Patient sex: M
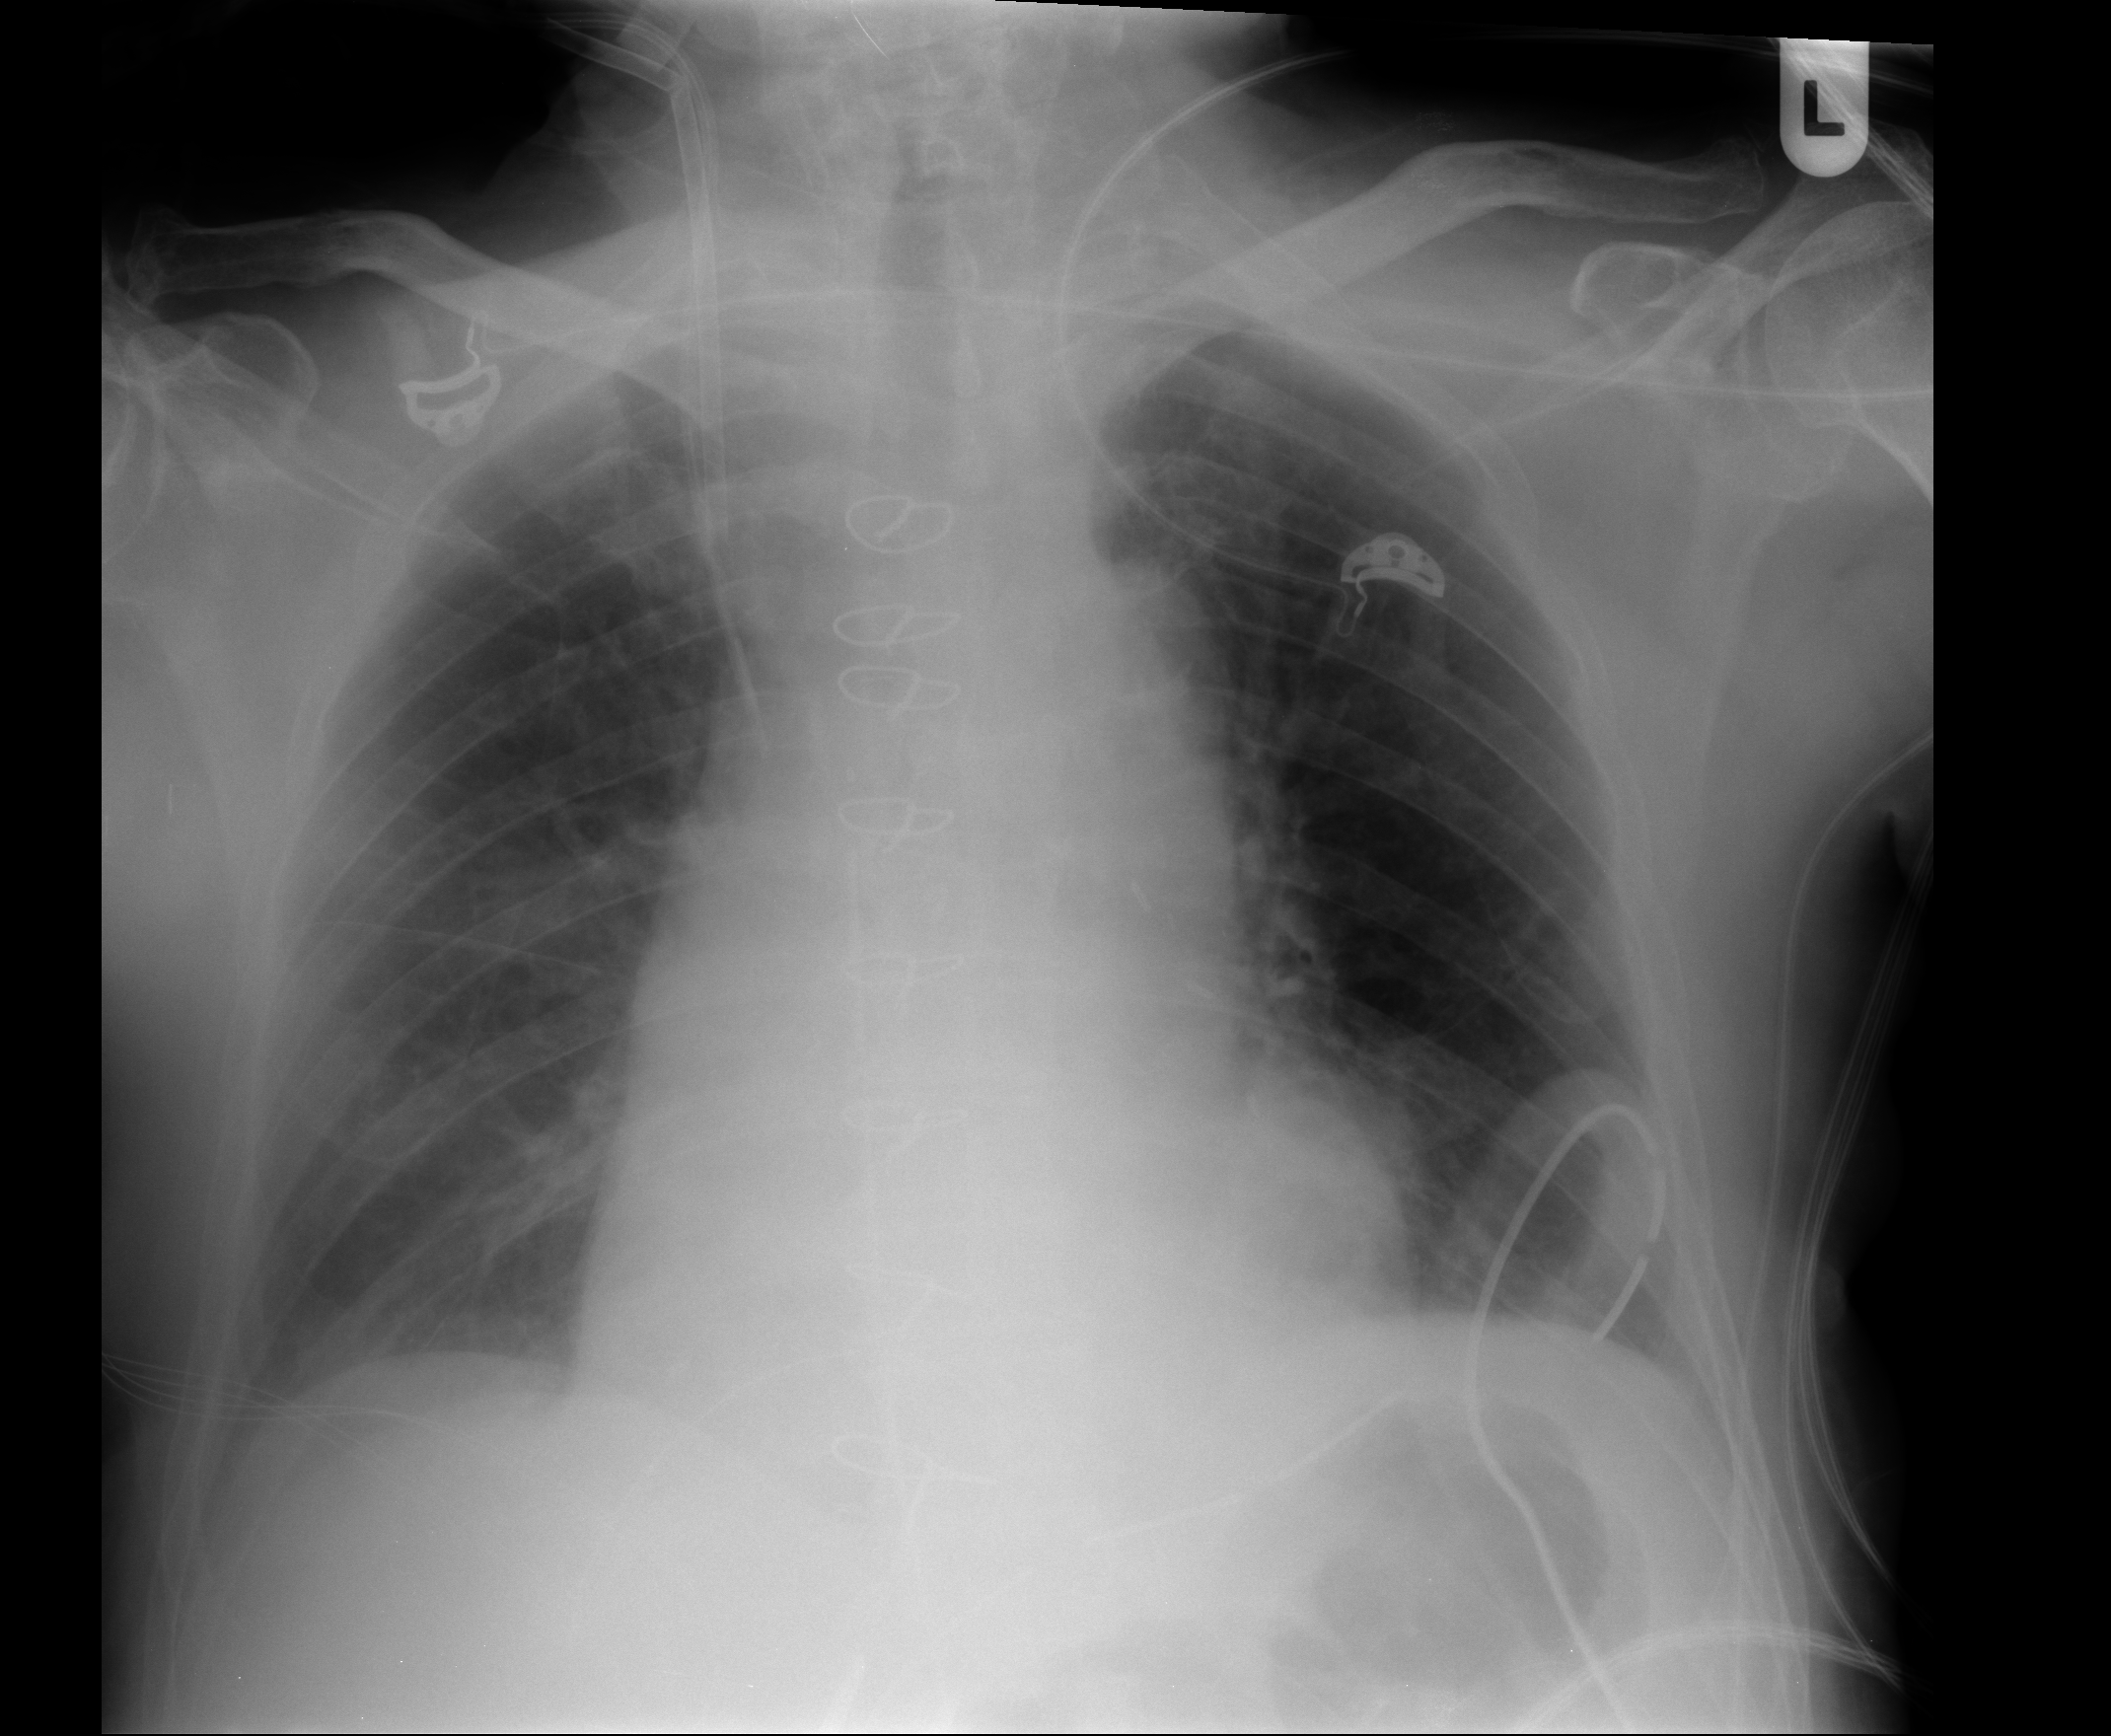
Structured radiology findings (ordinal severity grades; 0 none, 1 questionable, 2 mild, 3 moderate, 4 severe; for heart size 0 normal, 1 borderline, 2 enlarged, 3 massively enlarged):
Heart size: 2
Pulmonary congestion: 0
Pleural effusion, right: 1
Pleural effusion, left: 0
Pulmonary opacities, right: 0
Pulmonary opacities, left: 0
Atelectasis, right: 2
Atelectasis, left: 1